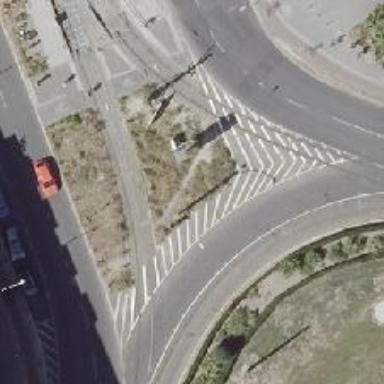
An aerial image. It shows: Primary highway with asphalt surface and circular junction.